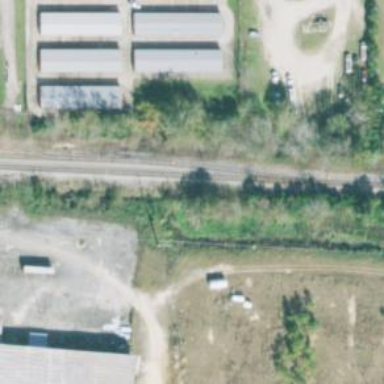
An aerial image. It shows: Railway siding with rails.